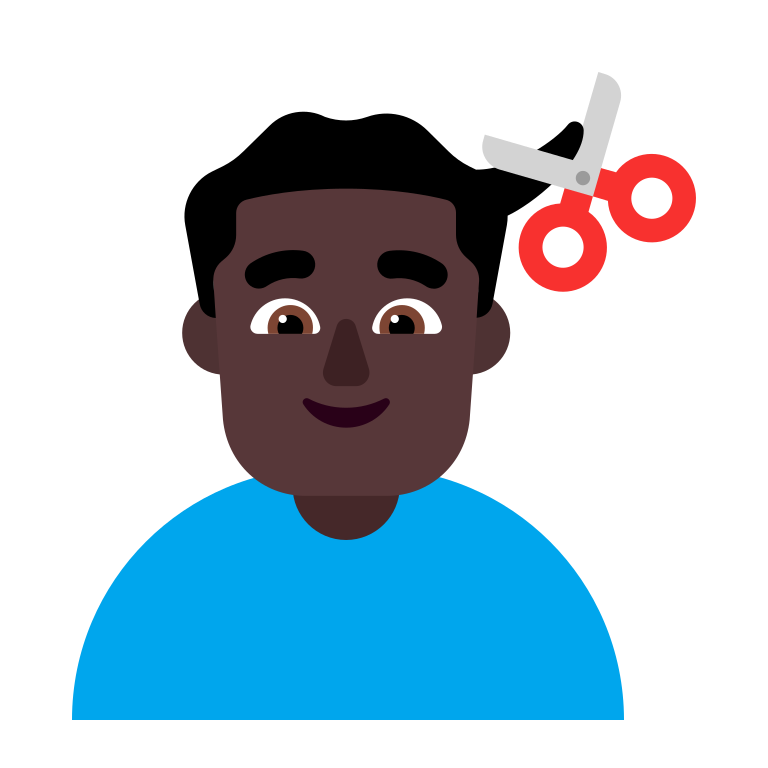
man getting haircut flat dark